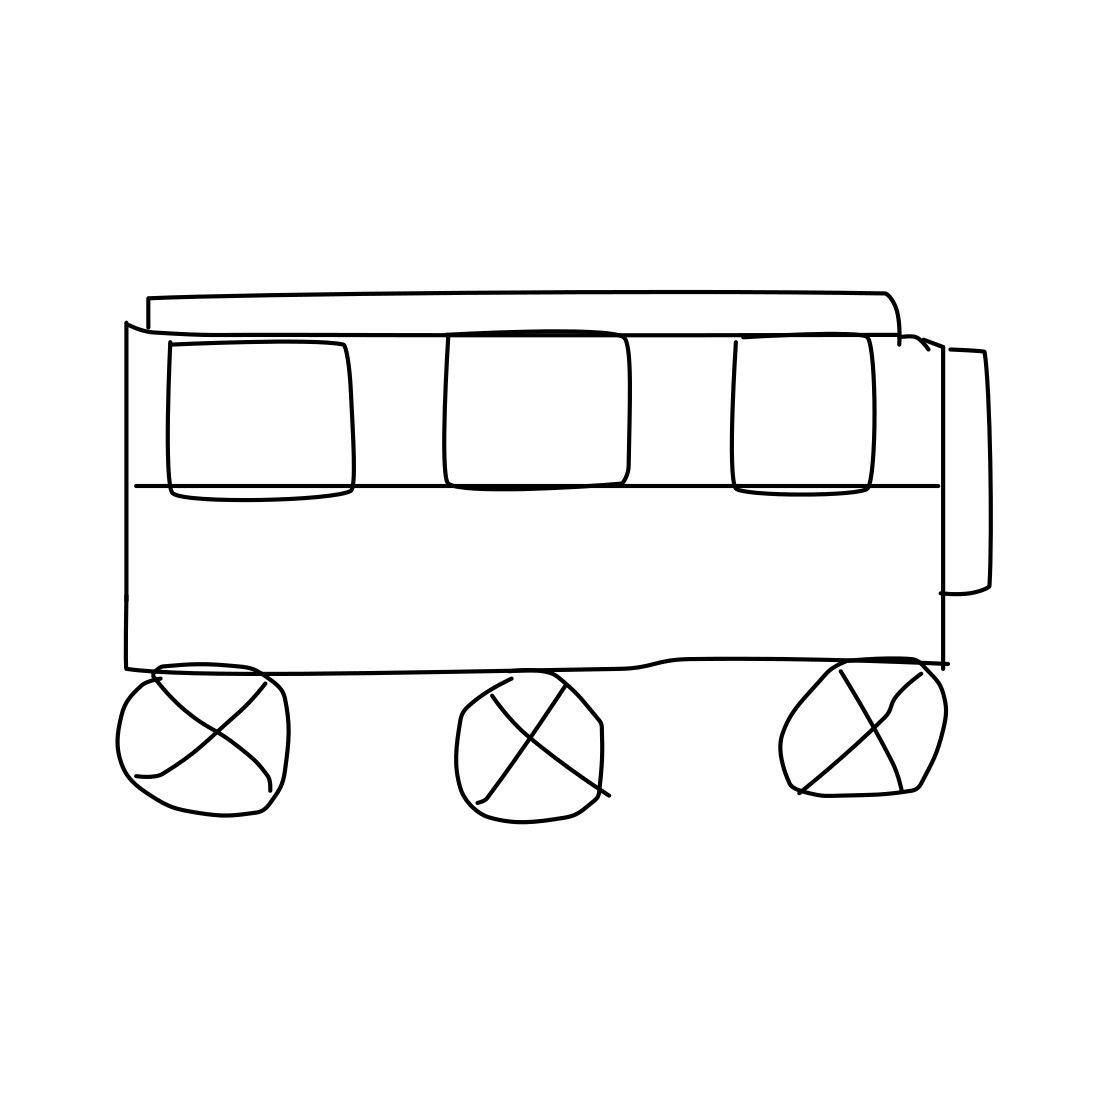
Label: van